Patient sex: F
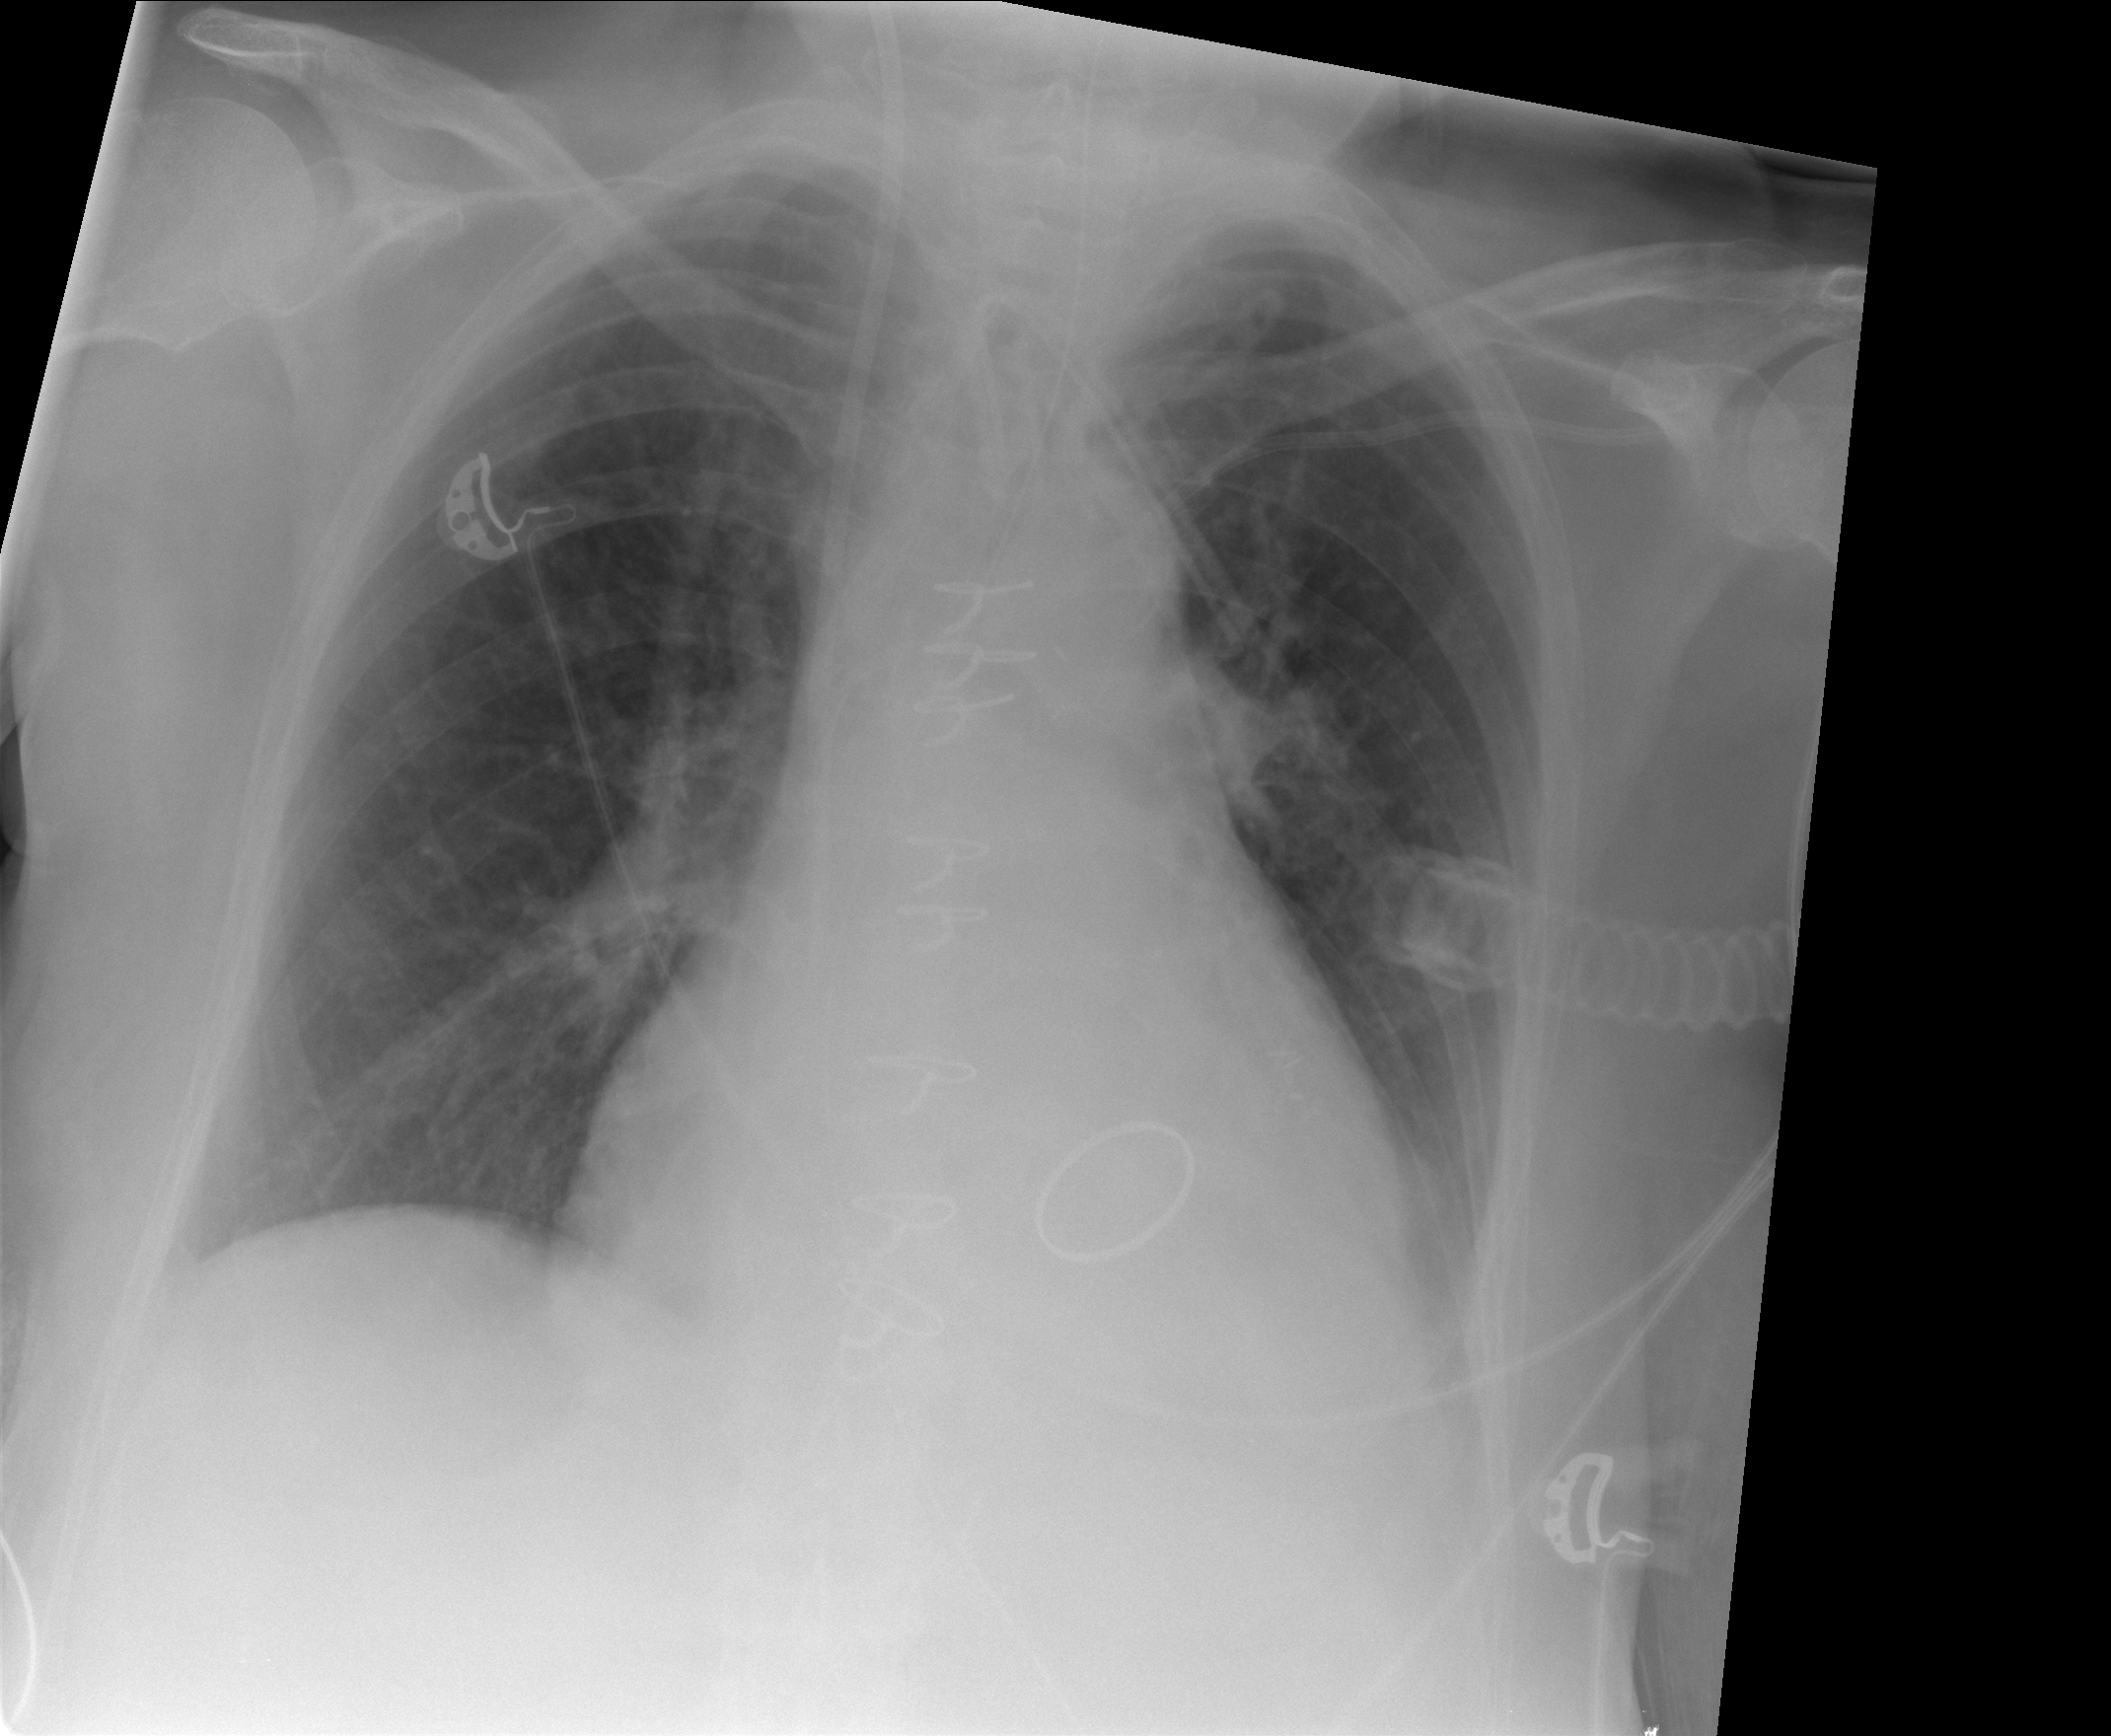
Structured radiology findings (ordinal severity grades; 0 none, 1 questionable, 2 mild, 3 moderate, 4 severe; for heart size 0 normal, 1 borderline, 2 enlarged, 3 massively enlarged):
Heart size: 2
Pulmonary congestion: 0
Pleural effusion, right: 0
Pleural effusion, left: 2
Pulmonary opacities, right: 0
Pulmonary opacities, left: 0
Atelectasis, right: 0
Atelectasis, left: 2